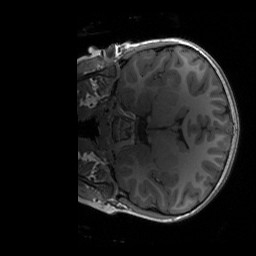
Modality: T1w
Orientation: coronal
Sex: male
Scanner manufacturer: siemens
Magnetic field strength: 3 T
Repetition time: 1.9 s
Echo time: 0.00243 s